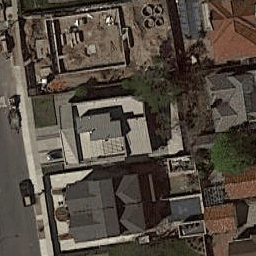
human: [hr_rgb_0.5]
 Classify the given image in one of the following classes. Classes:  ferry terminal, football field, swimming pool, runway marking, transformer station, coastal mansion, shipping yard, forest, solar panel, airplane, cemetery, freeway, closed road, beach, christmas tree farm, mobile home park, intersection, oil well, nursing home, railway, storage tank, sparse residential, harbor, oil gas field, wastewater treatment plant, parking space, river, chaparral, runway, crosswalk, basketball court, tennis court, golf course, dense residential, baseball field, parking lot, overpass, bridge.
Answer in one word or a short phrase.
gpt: dense residential